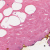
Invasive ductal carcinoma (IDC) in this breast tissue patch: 0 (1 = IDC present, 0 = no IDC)